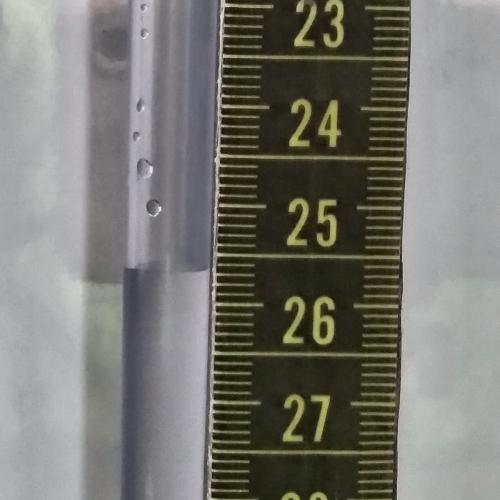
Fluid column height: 25.7 cm